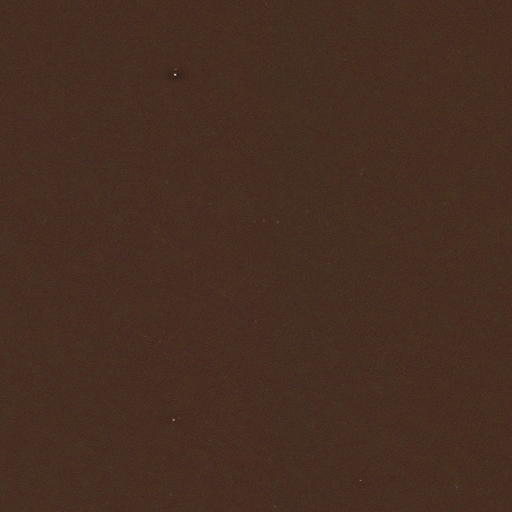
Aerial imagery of island in Alaska named Lone Rock containing only unknown